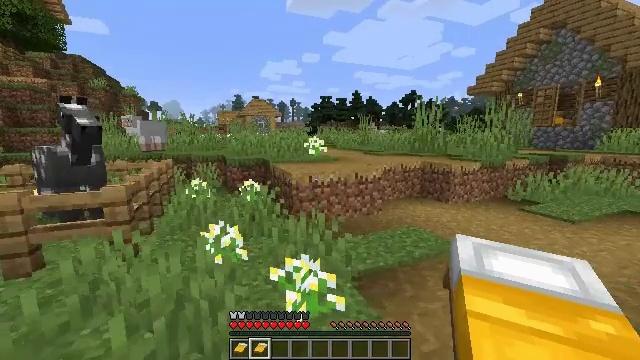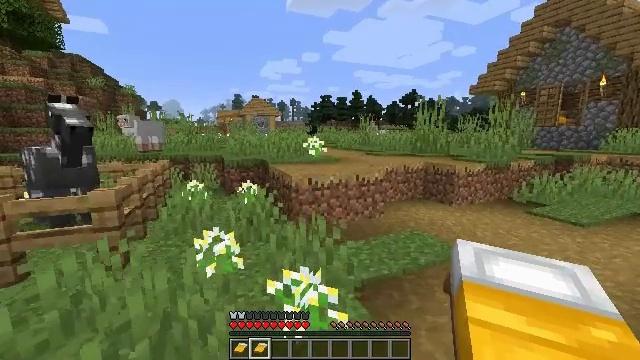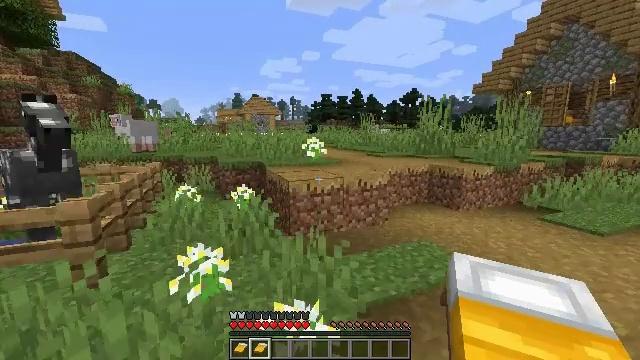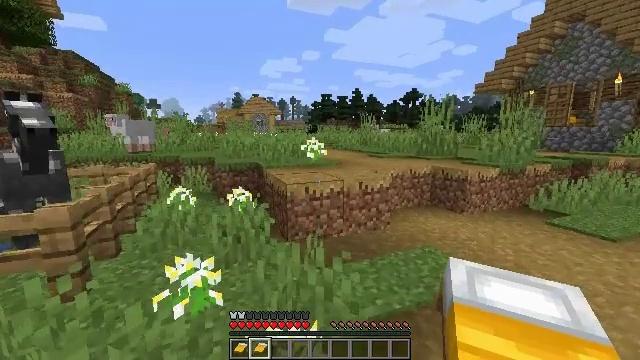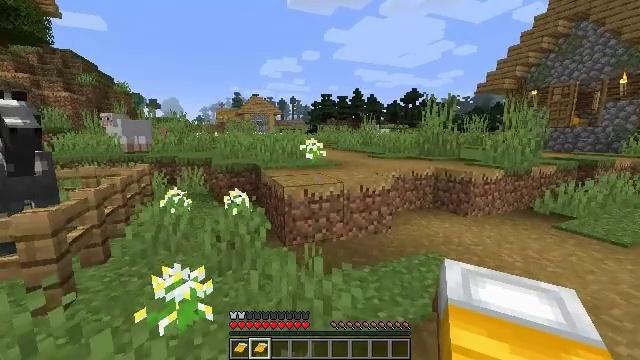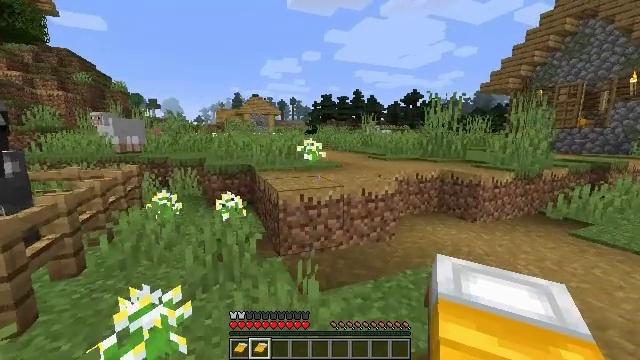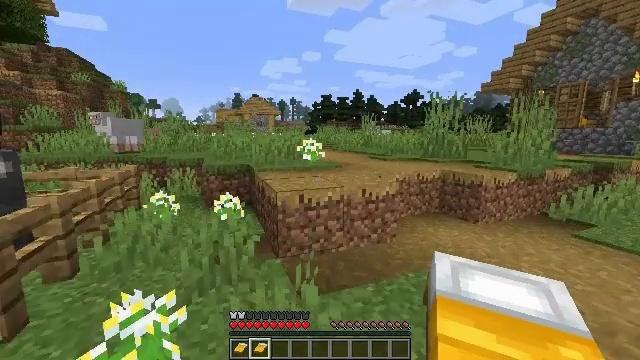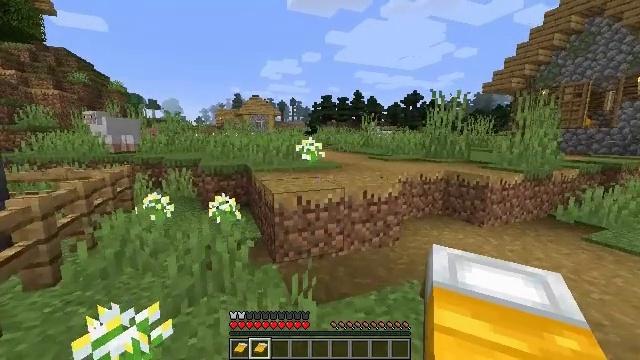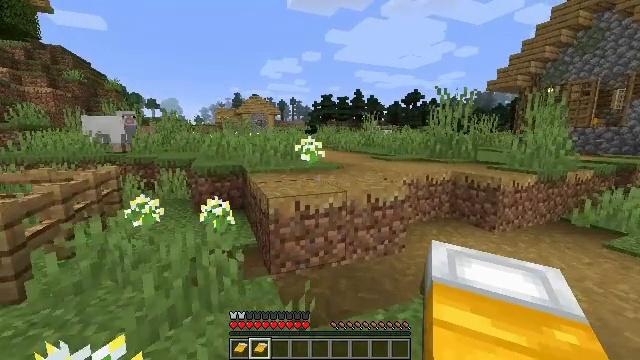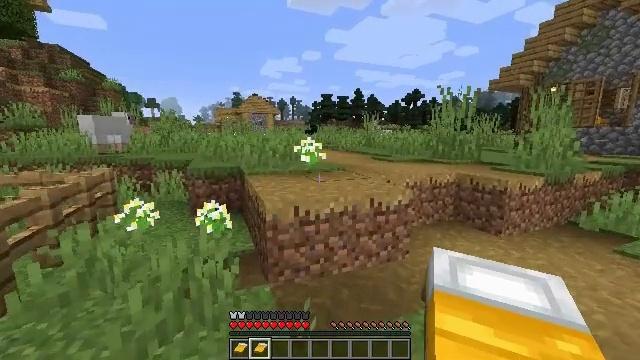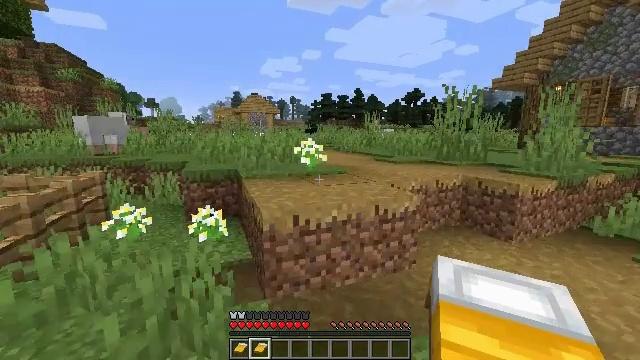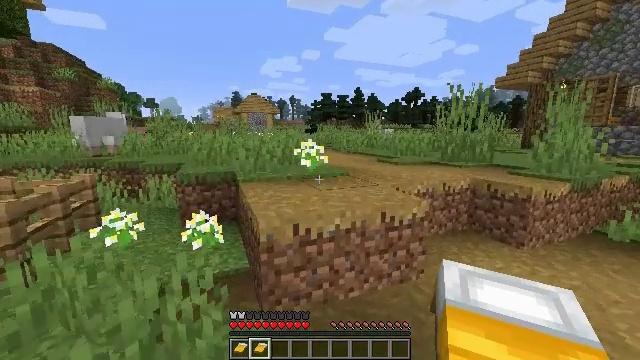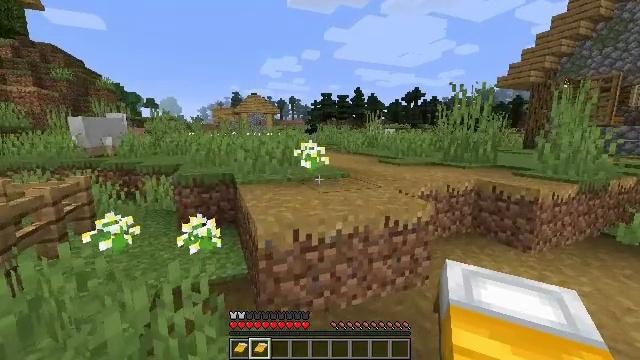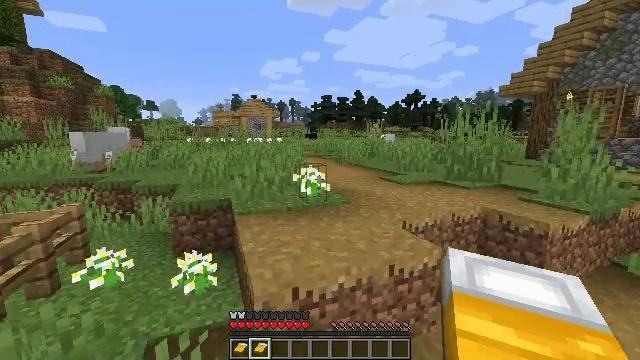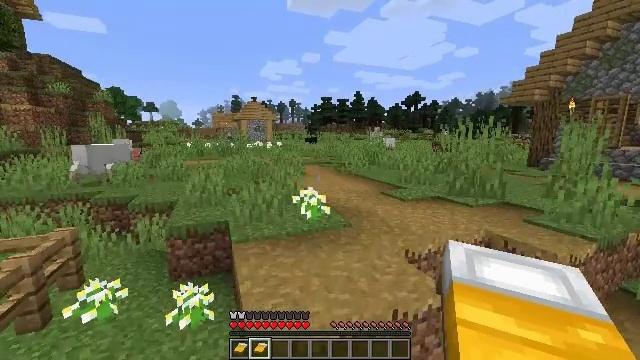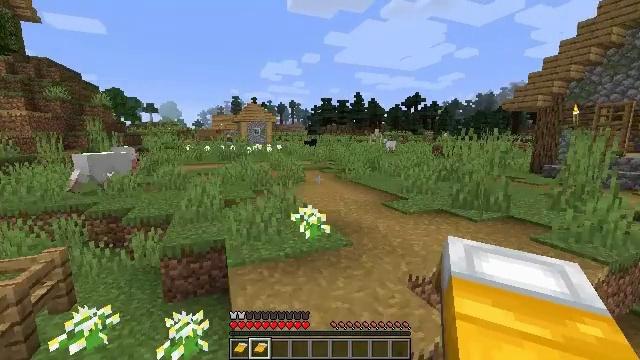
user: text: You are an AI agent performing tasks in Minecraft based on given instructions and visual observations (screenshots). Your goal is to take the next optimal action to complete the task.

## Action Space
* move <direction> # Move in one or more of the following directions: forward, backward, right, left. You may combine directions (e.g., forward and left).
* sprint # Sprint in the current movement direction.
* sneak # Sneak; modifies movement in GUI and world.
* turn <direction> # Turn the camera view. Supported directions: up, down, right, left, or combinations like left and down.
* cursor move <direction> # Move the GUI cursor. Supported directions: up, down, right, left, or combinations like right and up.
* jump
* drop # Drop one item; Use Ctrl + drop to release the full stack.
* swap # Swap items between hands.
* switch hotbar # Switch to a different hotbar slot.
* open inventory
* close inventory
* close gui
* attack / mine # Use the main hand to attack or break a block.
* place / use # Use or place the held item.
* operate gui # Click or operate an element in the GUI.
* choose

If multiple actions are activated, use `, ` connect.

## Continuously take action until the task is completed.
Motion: motion action
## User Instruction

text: Attack the stripped oak log to collect it.
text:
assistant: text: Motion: move forward
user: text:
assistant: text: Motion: move forward
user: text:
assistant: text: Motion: move forward
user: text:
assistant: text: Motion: move forward
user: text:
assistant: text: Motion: move forward
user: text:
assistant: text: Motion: move forward
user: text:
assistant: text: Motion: move forward
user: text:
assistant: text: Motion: move forward
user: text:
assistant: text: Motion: move forward
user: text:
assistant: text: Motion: move forward
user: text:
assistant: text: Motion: move forward
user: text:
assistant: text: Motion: move forward, jump
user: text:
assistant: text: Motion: move forward, jump
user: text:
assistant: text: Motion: move forward, jump
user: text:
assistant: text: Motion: move forward, jump
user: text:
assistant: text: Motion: move forward, jump
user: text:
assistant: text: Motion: move forward
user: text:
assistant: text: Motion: move forward, turn left
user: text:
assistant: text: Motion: move forward, turn left
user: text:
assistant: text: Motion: move forward, turn left
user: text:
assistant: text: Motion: move forward, turn left
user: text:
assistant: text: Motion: move forward, turn left and down, jump
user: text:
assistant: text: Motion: move forward, jump
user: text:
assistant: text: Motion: move forward, jump
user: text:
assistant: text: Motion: move forward, jump
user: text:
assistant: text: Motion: move forward, jump
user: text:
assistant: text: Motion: move forward, jump
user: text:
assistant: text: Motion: move forward
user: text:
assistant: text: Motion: move forward
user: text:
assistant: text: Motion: move forward